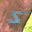
Label: 5